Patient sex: F
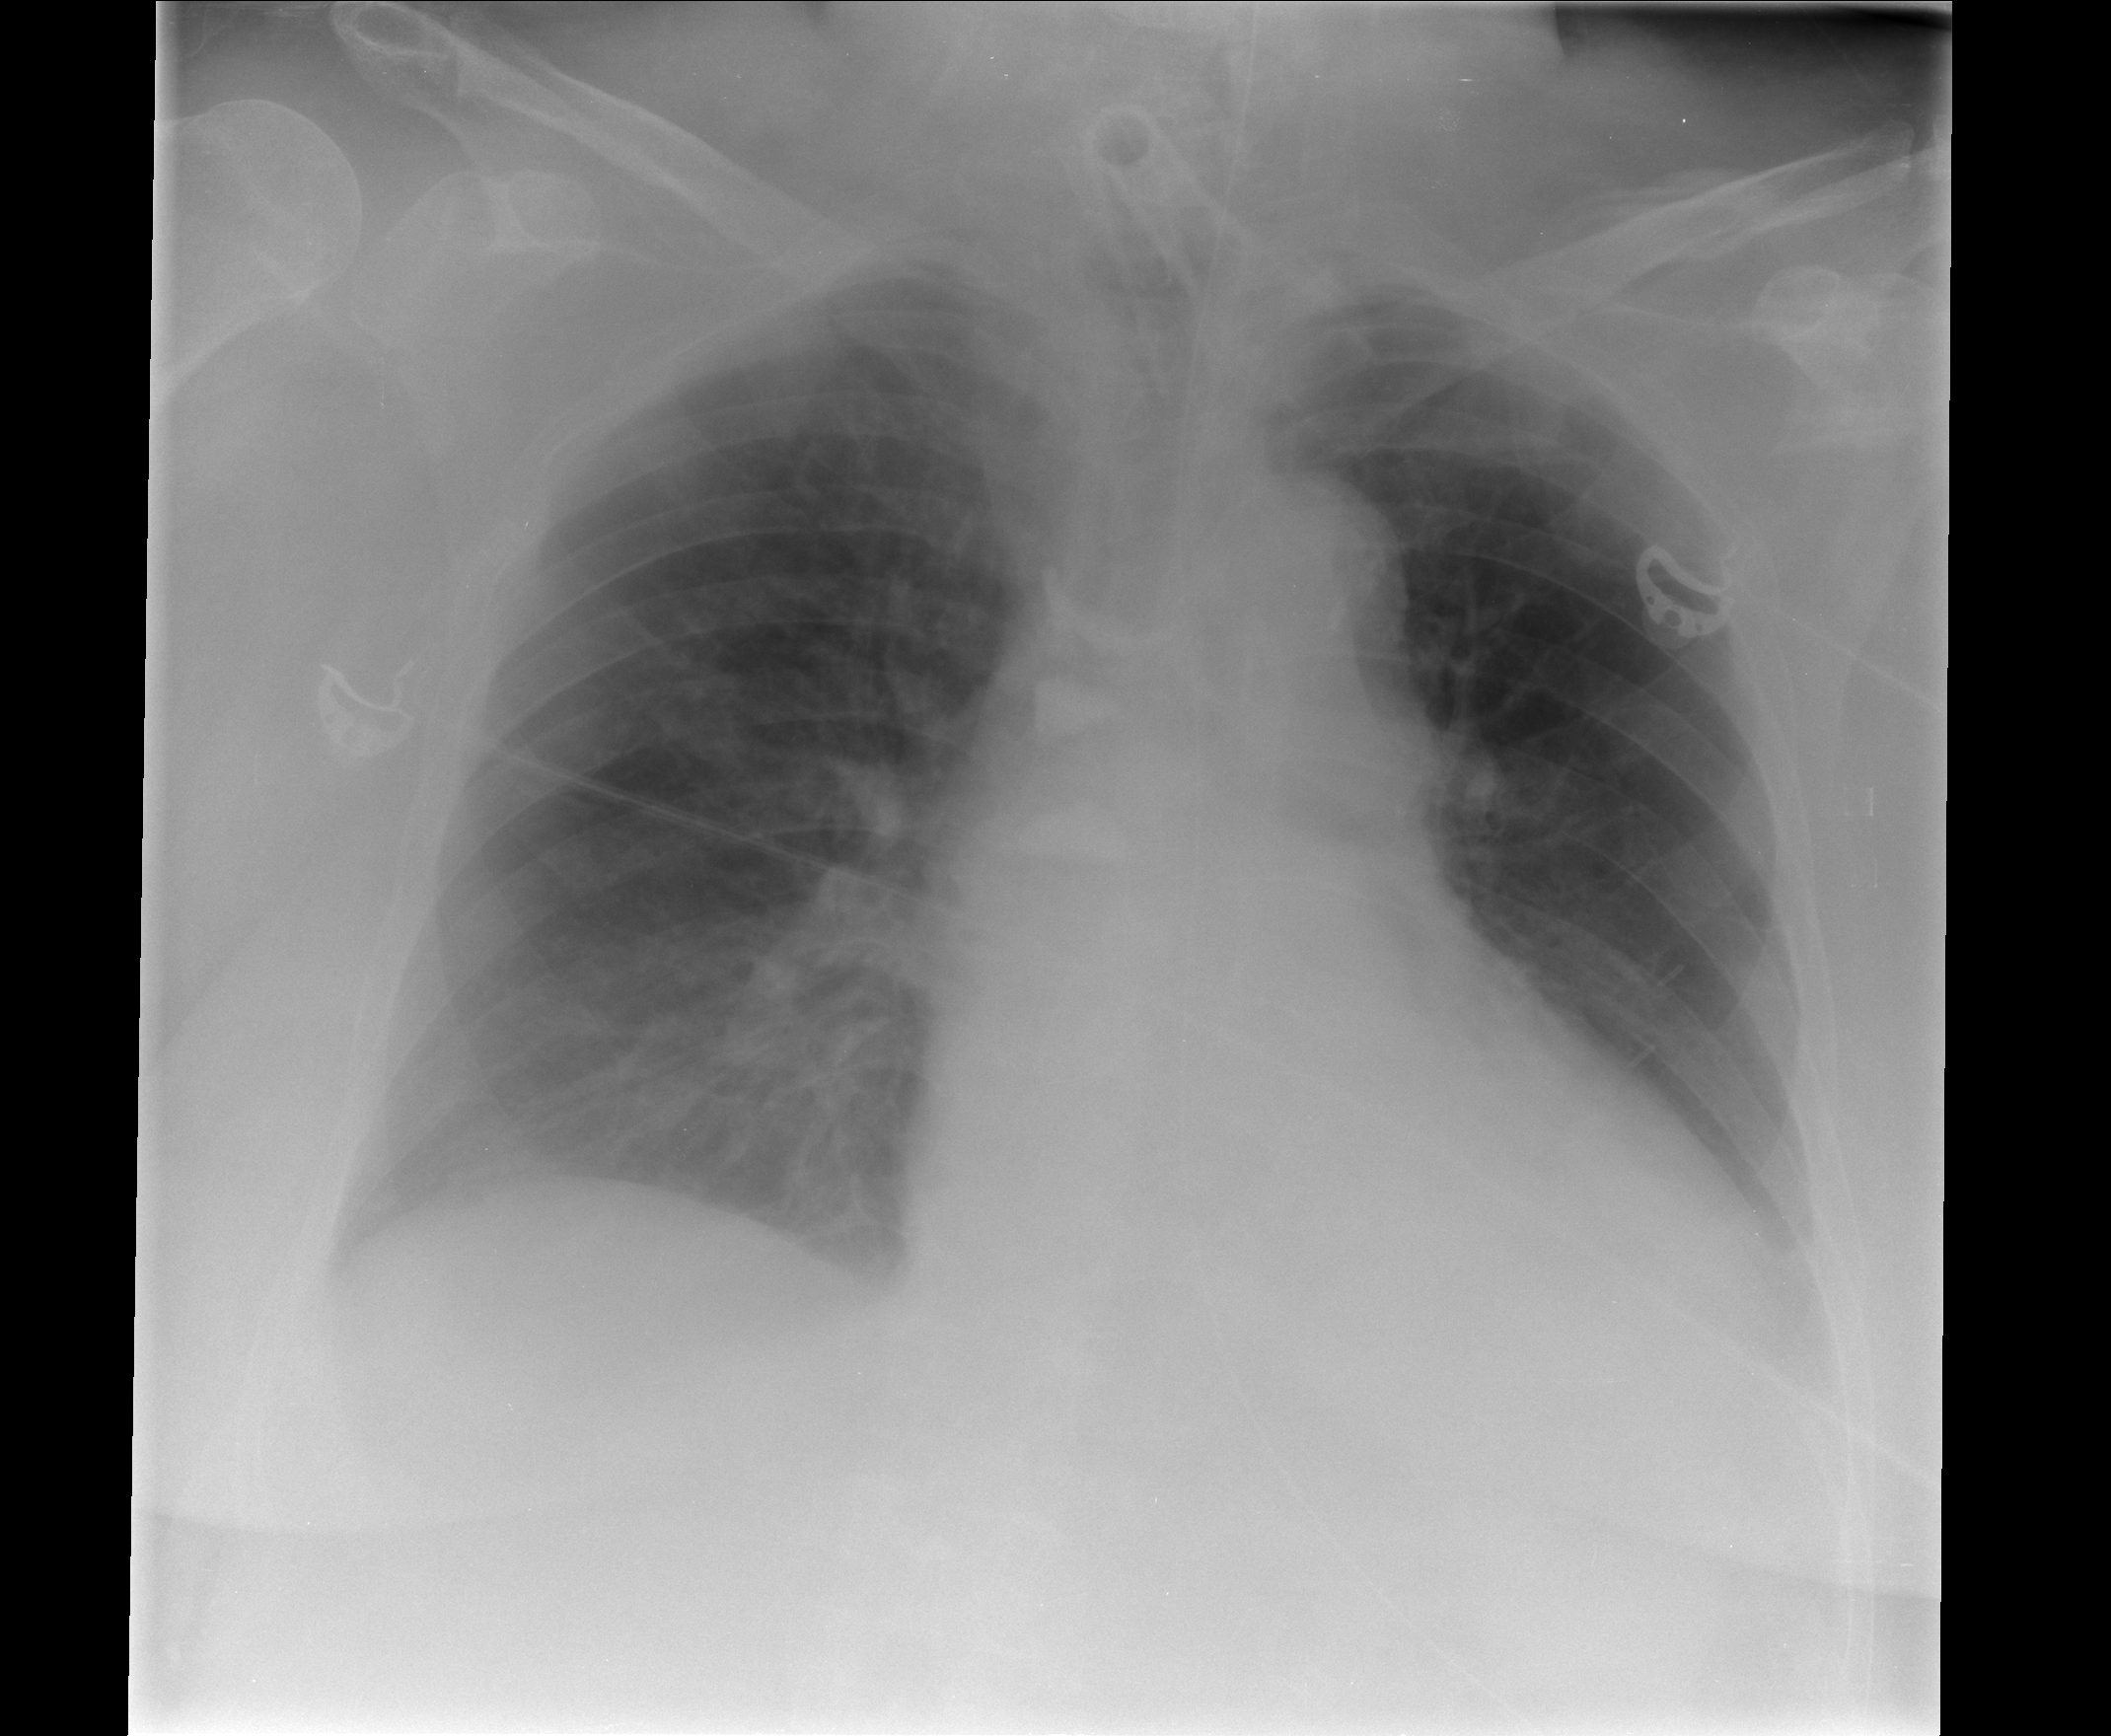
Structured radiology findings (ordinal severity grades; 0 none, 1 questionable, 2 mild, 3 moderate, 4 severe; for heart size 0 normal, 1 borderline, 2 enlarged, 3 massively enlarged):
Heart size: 2
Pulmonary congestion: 0
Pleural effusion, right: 0
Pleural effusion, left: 1
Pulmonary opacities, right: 0
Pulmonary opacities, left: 0
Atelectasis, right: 0
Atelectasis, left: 0